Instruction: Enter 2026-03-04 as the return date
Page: home
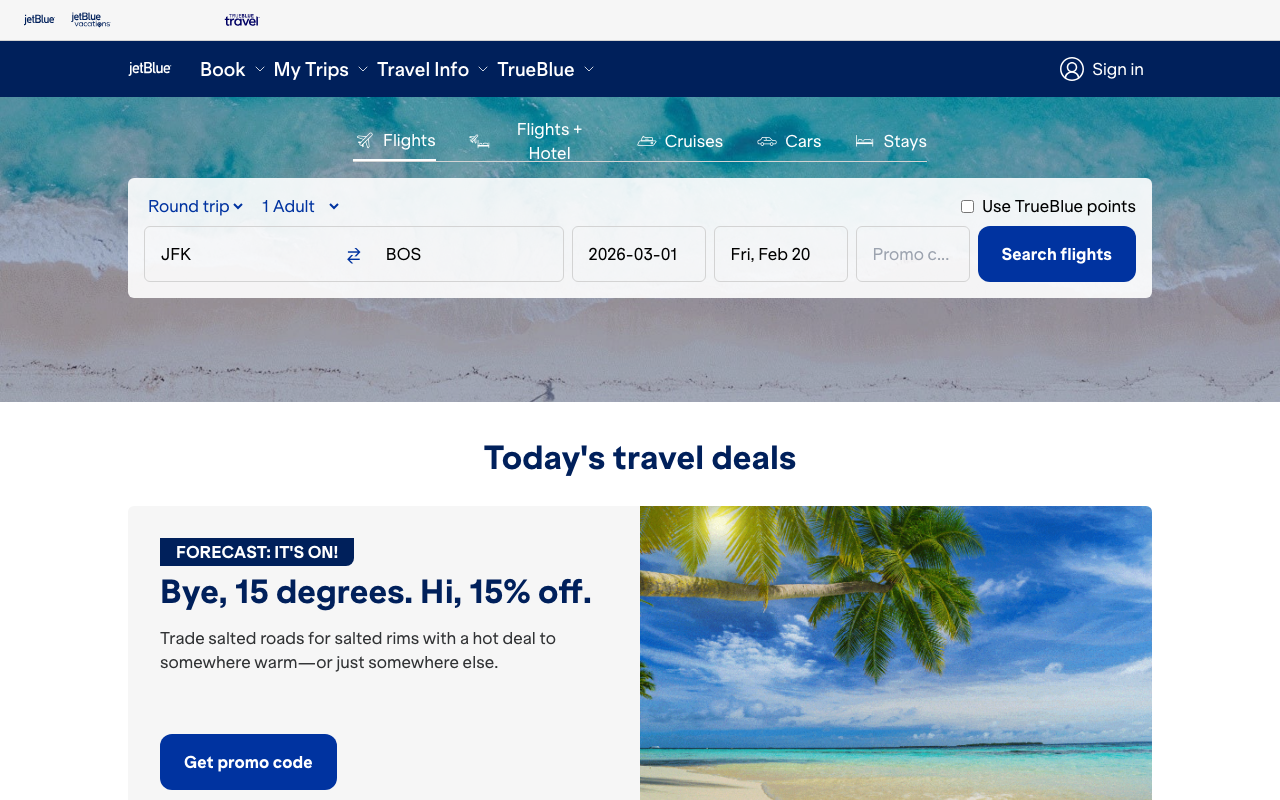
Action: type